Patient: sex F, age 57
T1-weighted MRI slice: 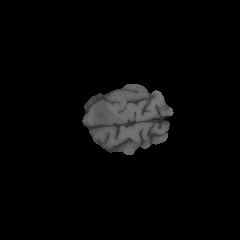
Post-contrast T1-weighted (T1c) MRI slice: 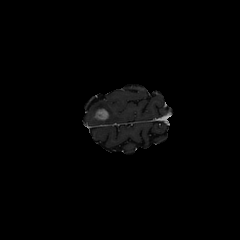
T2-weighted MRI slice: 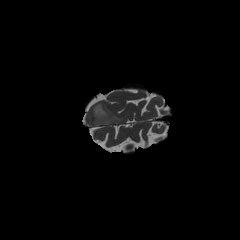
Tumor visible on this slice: yes
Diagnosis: Glioblastoma, IDH-wildtype
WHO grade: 4